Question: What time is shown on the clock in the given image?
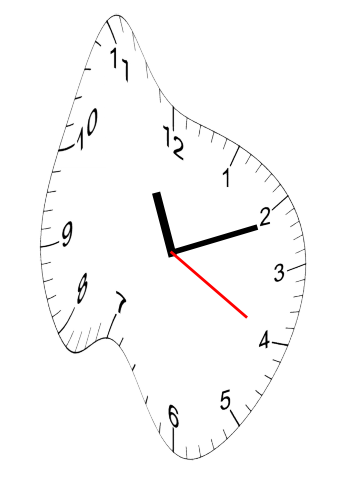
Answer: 11:11:20